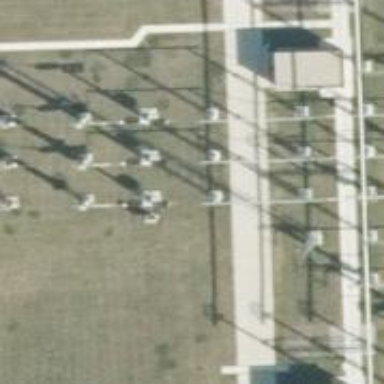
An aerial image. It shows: Outdoor switch with three cables.